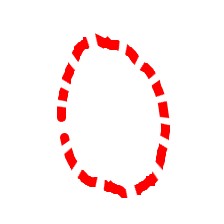
Shape: circle